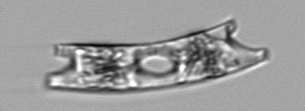
Label: Eucampia